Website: walmart
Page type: address-validator
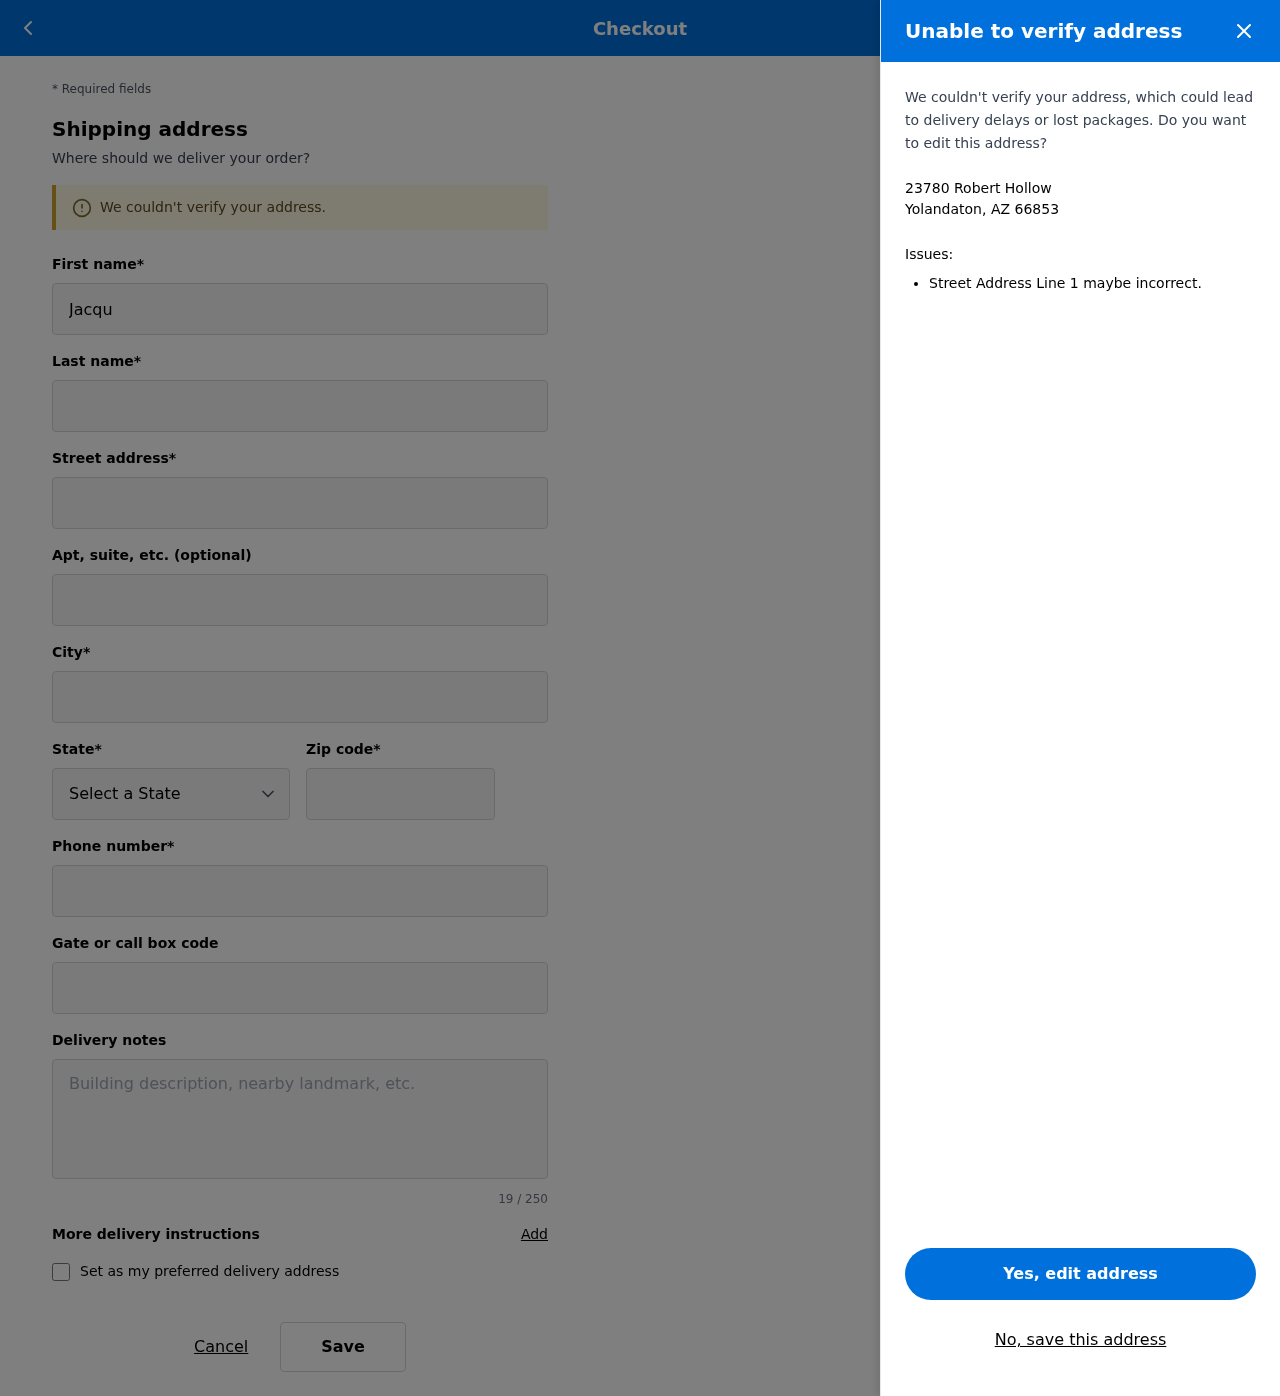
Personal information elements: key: PII_CITY_STATE_ZIP
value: Yolandaton, AZ 66853
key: PII_DELIVERY_INSTRUCTIONS
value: Leave at front door
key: PII_STATE_ABBR
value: AZ
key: PII_STREET
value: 23780 Robert Hollow
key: PII_FIRSTNAME
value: Jacqueline
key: PII_LASTNAME
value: Ramsey
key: PII_CITY
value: Yolandaton
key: PII_POSTCODE
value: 66853
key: PII_PHONE
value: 6346369978
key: PII_SECURITY_CODE
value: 97060